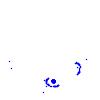
Particle: electron